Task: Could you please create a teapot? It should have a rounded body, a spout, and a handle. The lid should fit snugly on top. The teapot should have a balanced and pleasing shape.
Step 120:
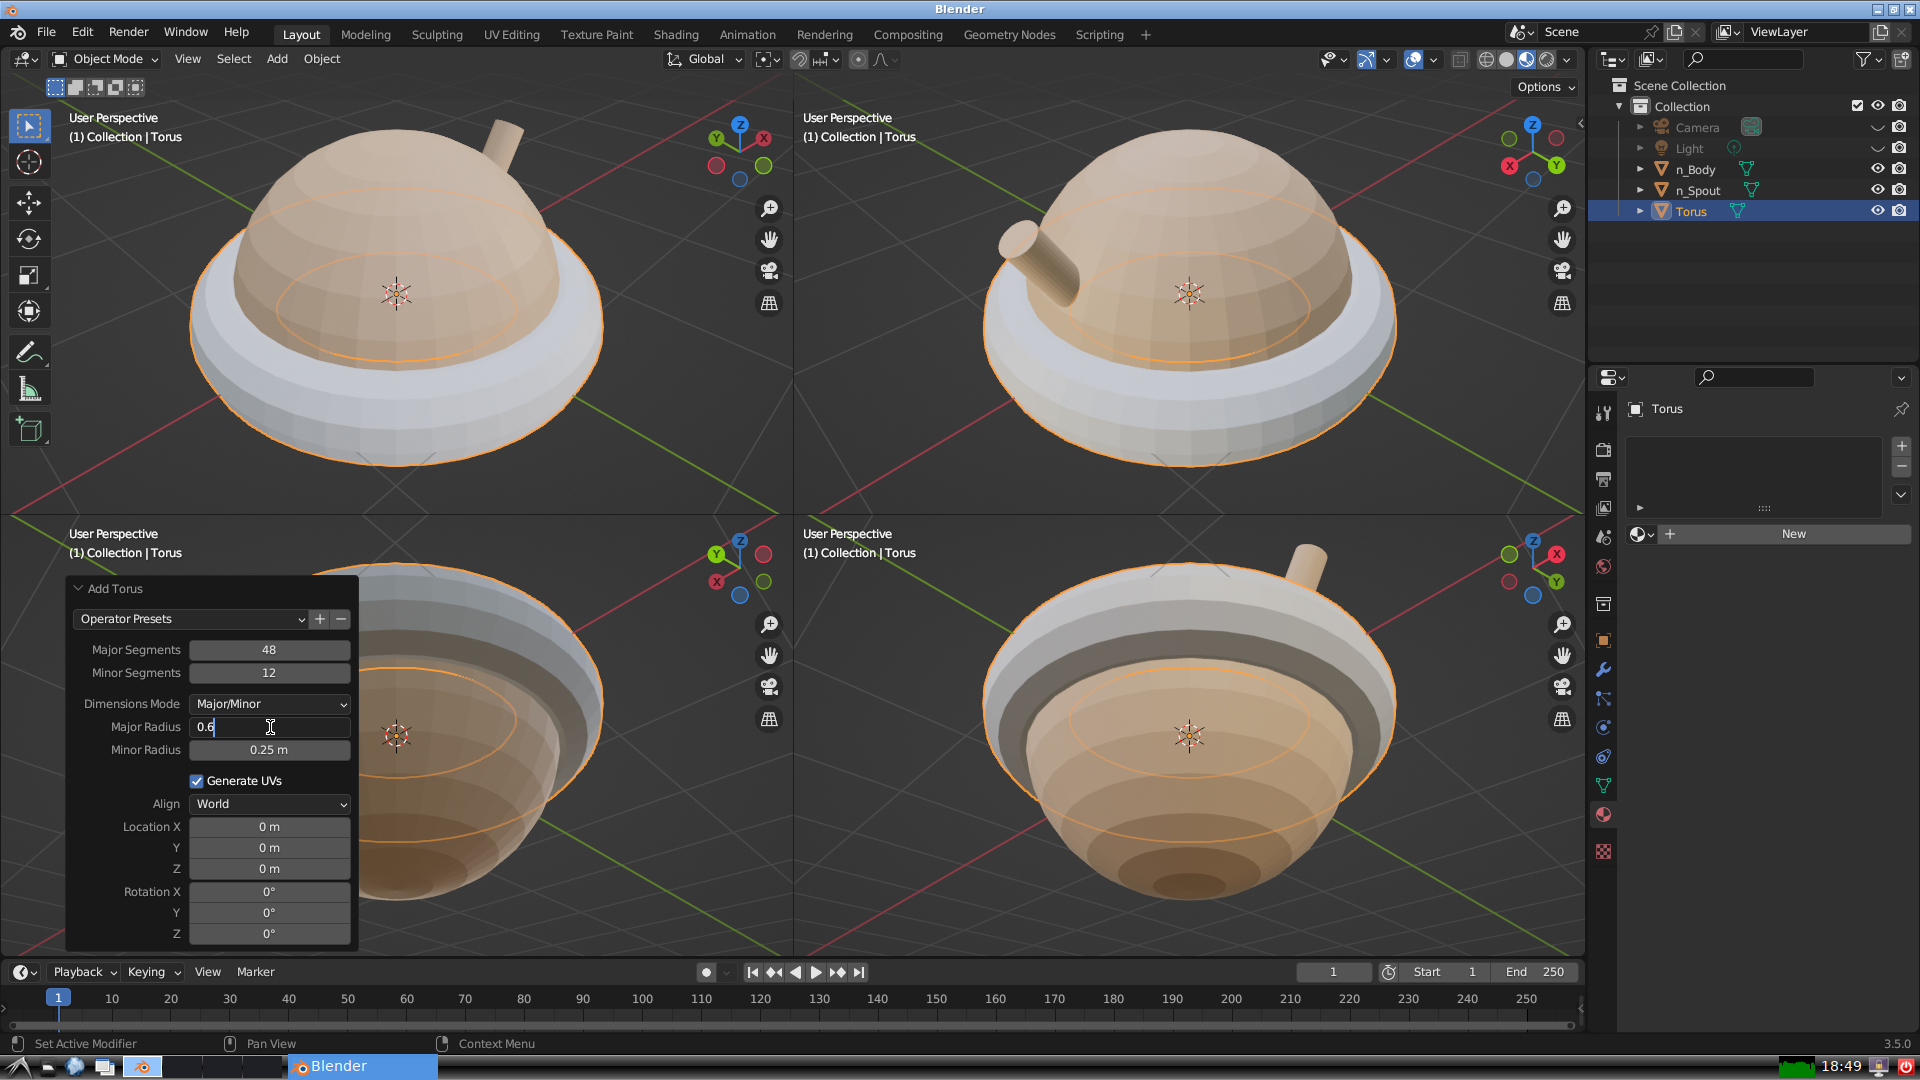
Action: {"key_press": ['Return']}